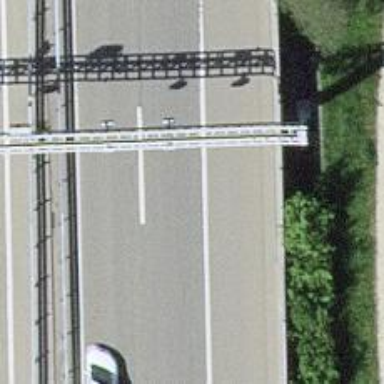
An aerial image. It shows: Gantry structure.